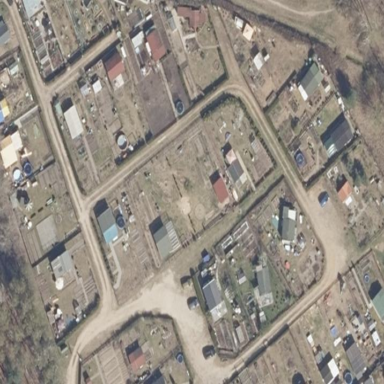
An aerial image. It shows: Area designated for allotments.